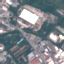
Label: Industrial